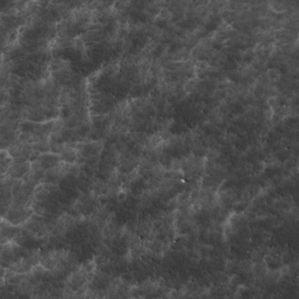
Label: non_frost